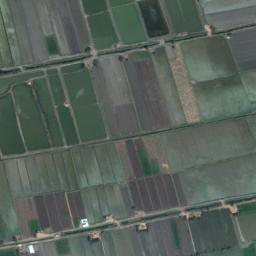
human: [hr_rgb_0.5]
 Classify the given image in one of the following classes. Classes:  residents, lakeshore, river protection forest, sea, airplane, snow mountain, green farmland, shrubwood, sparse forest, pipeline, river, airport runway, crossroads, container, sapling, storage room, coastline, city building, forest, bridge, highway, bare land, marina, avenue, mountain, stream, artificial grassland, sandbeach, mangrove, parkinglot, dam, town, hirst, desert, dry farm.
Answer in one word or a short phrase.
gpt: green farmland